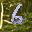
Label: 6